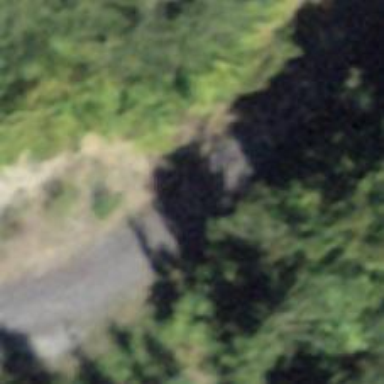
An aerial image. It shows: Track with grade3 tracktype.